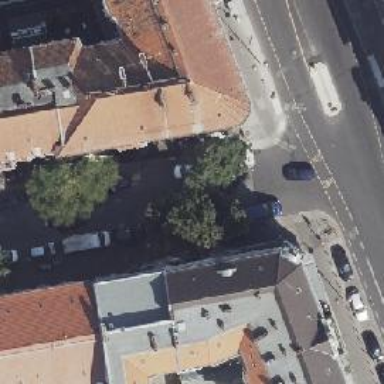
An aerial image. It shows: Parking lane for vehicles.